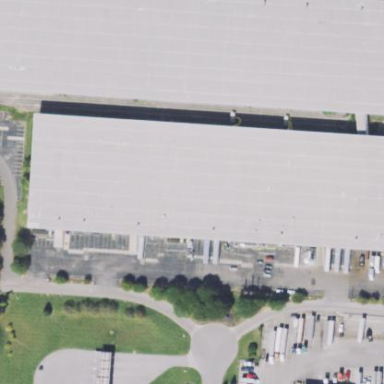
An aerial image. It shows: Warehouse building.